Fundus camera: zeiss
Shooting center: fovea
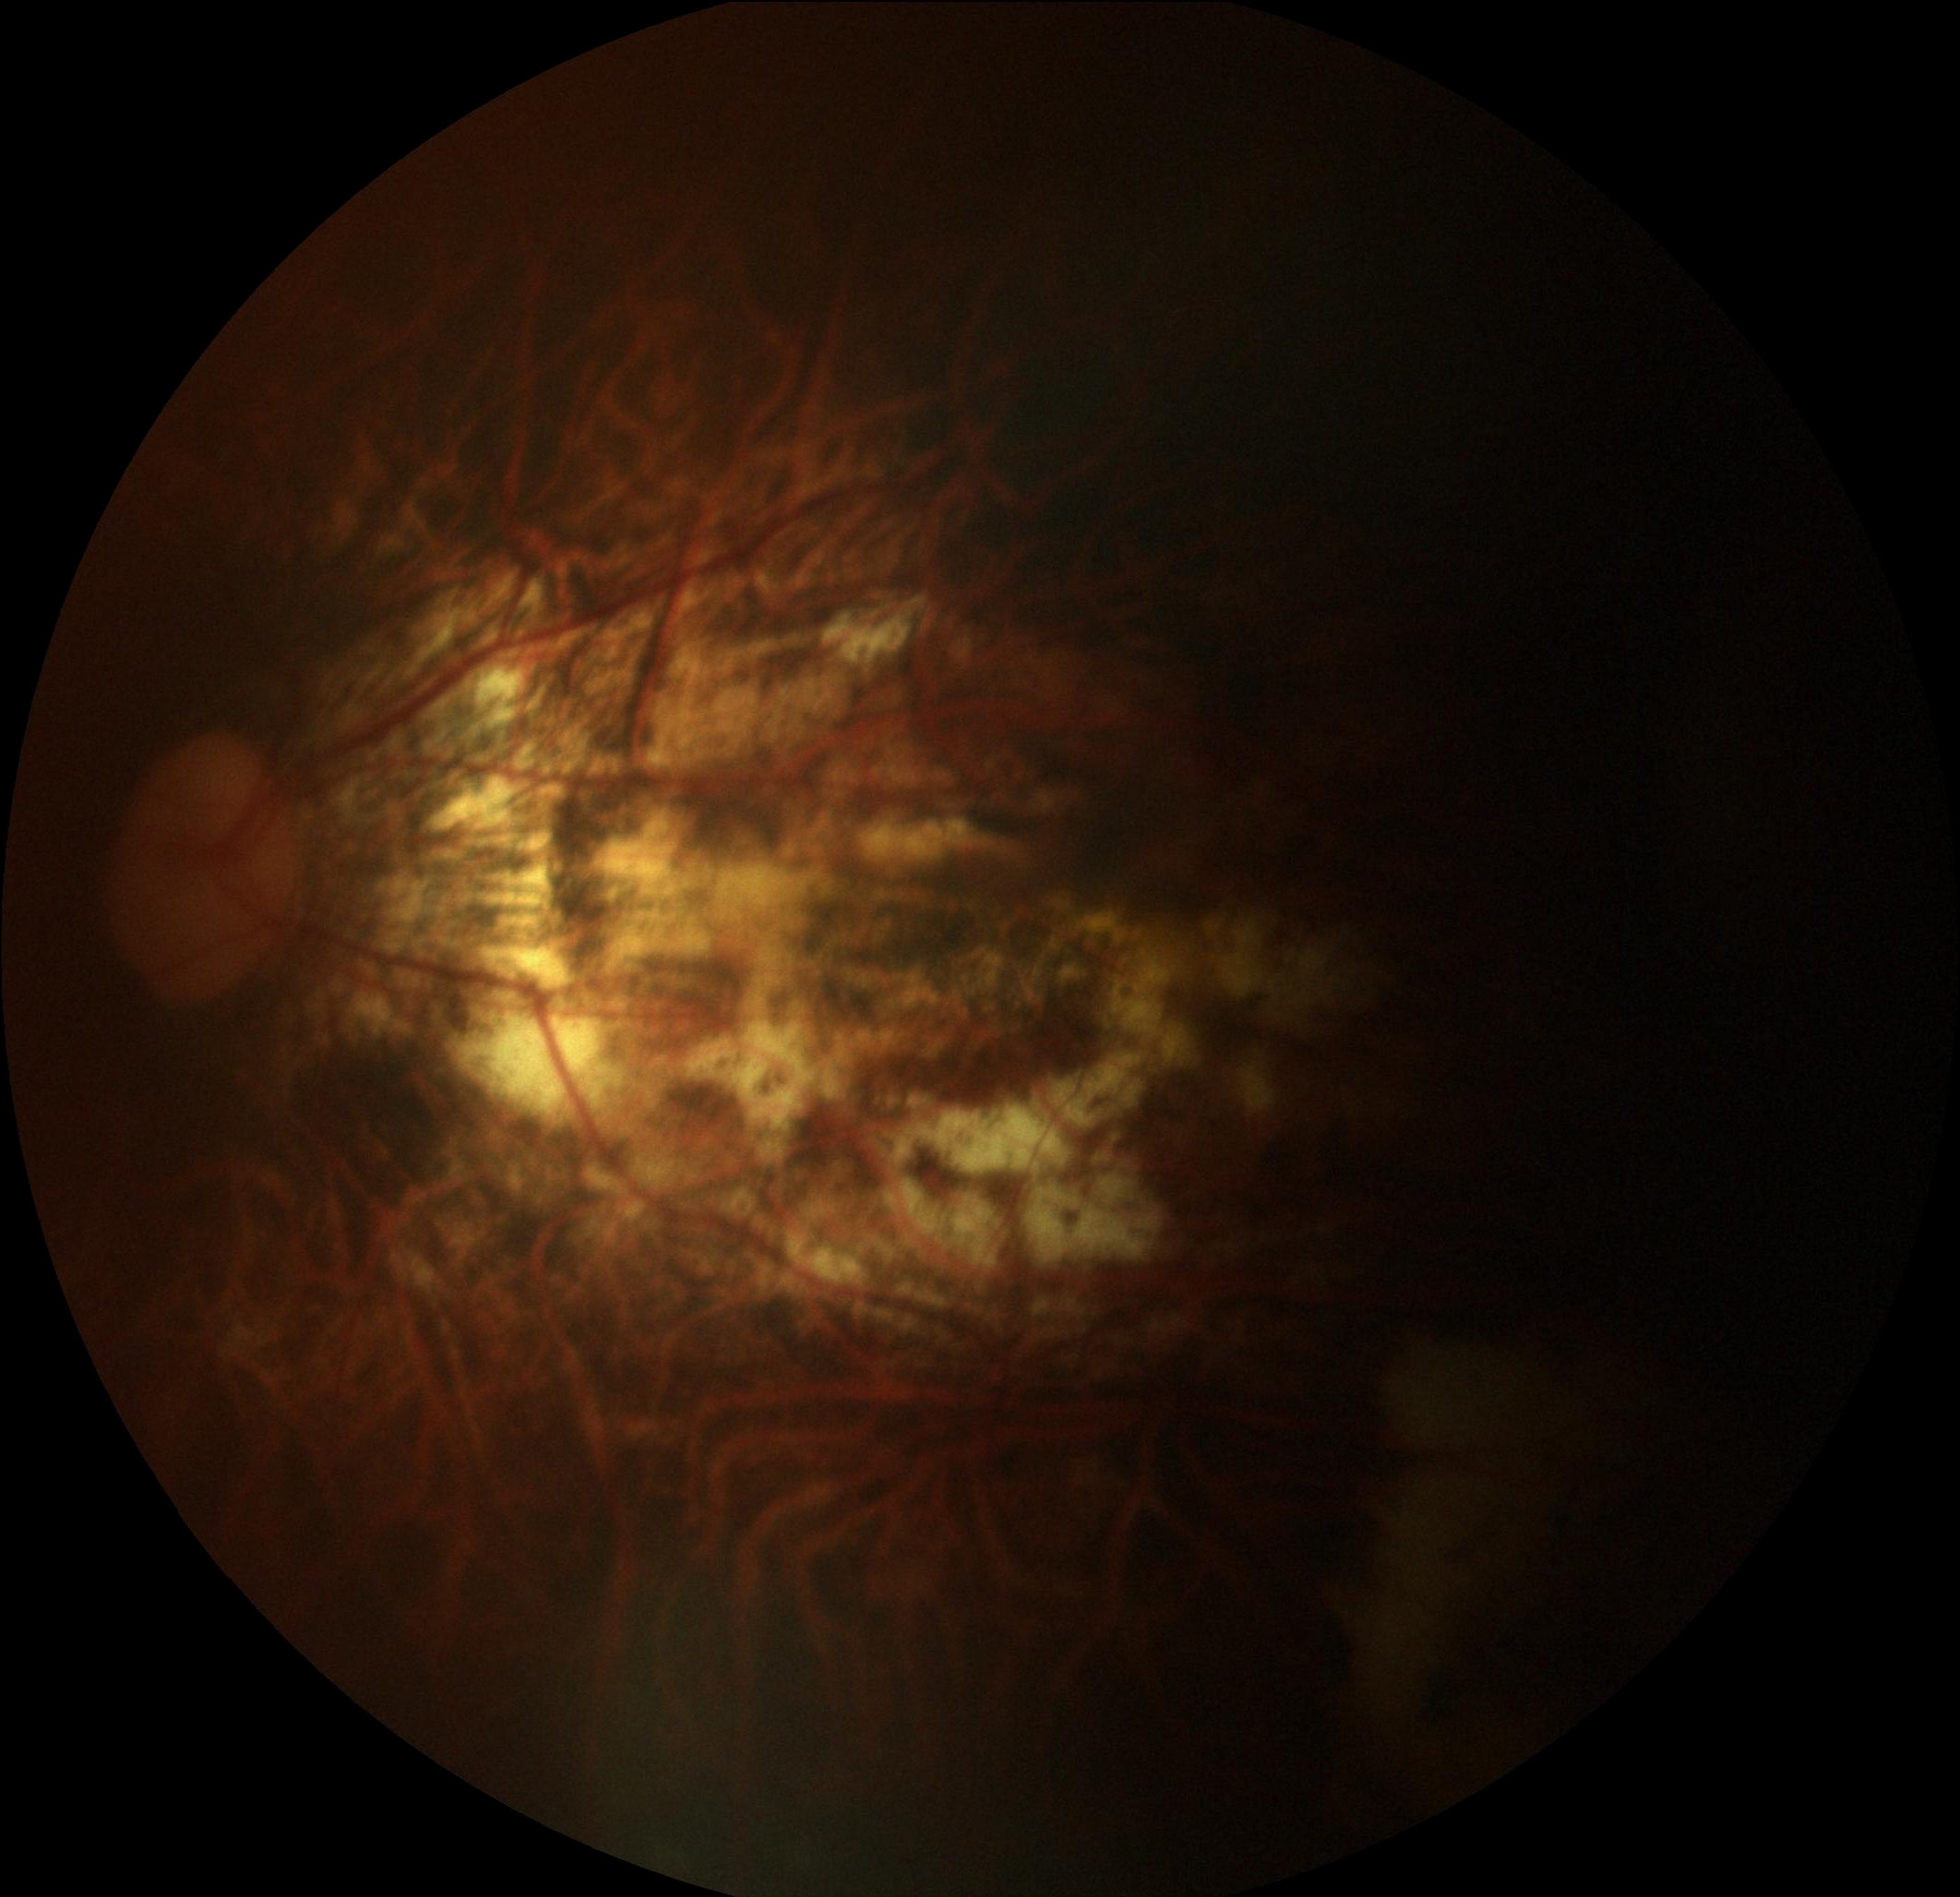
Pathologic myopia: yes
Patchy retinal atrophy: present
Retinal detachment: absent